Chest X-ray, AP view. Patient: 63 years old, sex M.
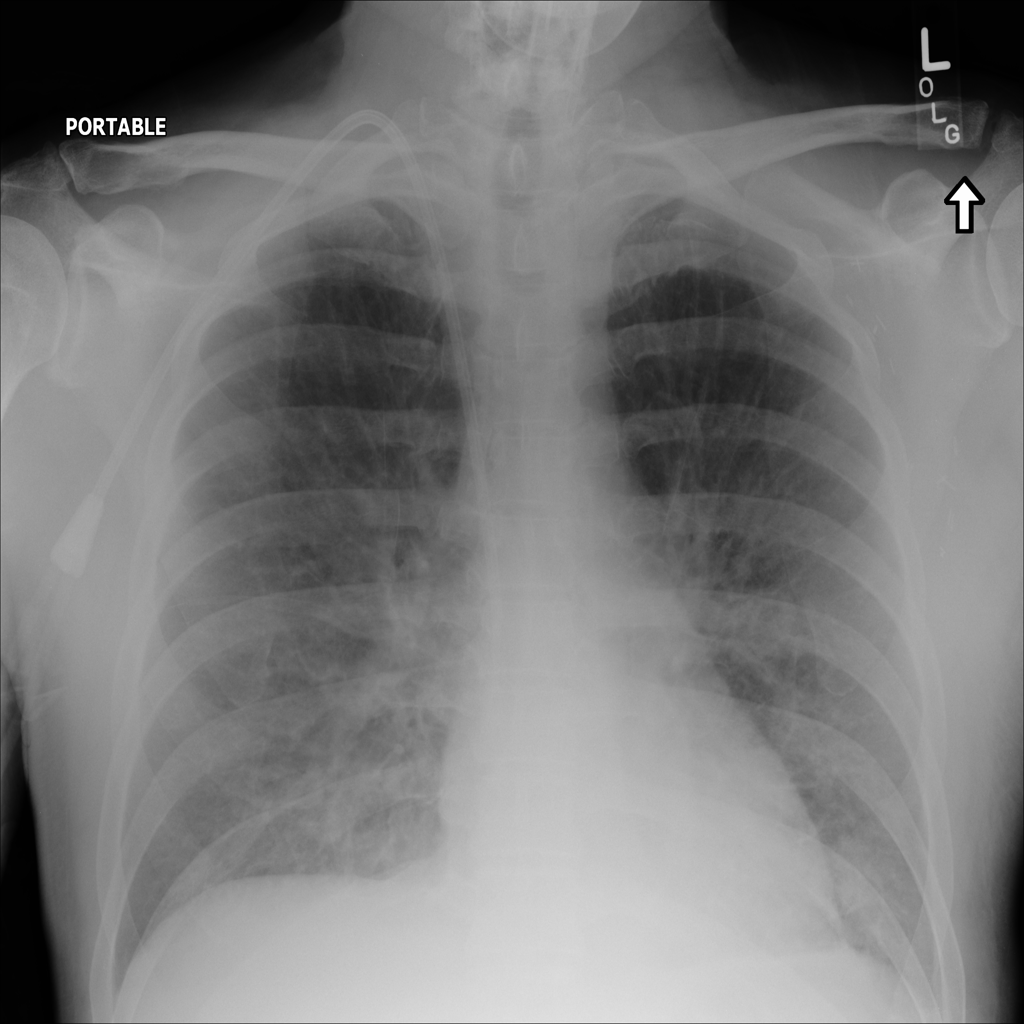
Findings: Nodule